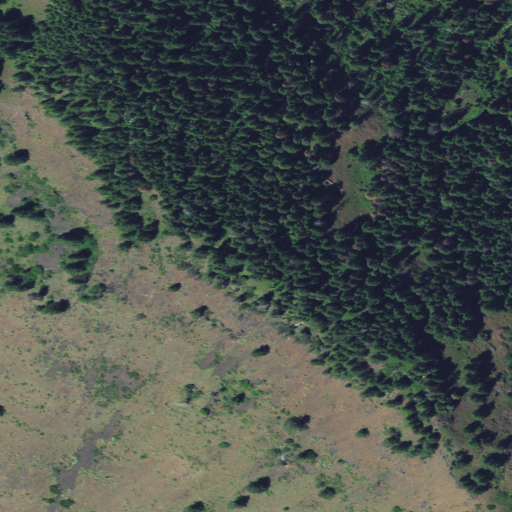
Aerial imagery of mountain in Oregon named Trippier Point containing evergreen forest, shrub, and grassland